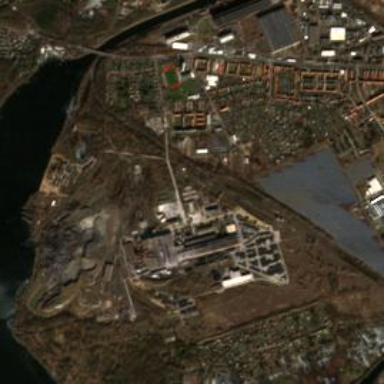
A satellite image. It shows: Industrial area dedicated to steelmaking.